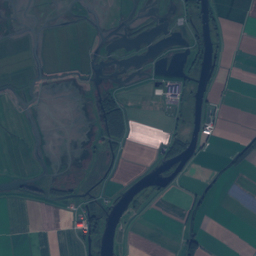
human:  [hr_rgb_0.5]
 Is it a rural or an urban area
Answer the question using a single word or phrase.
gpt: rural

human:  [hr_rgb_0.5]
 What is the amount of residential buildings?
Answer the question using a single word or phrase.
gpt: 24

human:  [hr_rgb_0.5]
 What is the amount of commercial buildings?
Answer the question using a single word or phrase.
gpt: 0

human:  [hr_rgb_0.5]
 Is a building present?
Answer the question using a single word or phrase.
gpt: yes

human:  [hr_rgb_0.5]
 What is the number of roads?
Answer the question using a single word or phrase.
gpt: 85

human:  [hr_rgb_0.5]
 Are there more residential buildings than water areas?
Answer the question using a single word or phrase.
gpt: no

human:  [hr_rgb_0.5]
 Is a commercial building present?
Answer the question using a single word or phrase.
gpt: no

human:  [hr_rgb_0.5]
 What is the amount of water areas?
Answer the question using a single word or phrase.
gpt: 54

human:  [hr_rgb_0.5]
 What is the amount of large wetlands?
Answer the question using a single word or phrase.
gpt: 19

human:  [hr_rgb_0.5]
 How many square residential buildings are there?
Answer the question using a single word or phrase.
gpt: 0

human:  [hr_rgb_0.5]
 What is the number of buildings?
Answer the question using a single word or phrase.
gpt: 25

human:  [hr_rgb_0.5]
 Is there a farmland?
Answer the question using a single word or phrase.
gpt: yes

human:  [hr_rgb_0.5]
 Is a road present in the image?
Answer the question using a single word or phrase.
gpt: yes

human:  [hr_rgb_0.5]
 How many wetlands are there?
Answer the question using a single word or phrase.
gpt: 24

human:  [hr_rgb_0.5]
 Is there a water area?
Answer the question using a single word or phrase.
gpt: yes

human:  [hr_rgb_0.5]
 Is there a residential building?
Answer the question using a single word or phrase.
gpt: yes

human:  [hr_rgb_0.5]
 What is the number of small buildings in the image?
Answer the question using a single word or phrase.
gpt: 21

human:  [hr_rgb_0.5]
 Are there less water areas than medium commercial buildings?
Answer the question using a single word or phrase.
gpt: no

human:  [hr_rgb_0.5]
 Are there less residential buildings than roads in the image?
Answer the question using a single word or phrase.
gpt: yes

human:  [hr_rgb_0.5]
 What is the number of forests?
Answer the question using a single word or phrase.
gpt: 35

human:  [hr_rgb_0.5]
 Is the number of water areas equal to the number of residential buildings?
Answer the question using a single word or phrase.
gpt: no

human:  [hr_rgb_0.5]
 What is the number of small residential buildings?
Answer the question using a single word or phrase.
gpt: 20

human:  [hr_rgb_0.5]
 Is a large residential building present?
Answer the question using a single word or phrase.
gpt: yes

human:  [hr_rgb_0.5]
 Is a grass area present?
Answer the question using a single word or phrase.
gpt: yes

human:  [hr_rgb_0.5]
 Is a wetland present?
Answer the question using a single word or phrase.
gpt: yes

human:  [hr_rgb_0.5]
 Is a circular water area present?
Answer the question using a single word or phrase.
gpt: no

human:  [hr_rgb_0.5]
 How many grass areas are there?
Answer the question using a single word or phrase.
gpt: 56

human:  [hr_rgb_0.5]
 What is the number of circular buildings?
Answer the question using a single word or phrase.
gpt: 0

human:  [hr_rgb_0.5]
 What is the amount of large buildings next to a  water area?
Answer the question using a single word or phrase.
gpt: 1

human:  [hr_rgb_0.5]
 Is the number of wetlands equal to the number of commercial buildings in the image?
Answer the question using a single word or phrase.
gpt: no

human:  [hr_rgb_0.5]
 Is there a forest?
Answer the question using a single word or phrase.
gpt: yes

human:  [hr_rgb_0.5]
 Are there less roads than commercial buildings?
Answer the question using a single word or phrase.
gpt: no

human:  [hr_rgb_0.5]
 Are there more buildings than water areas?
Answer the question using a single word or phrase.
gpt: no

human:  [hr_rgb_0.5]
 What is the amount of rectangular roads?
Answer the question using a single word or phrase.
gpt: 0

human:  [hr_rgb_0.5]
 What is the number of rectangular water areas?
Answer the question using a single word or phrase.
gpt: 5

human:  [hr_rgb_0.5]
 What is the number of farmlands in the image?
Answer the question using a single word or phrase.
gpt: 28

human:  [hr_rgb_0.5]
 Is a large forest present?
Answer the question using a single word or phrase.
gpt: yes

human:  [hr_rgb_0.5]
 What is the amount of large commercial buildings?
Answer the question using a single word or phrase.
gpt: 0

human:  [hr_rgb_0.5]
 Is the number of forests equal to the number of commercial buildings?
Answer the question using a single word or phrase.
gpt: no

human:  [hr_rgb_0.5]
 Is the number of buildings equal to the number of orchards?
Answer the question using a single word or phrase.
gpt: no

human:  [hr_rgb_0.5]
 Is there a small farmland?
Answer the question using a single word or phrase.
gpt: no

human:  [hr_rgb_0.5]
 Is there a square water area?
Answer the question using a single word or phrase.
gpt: no

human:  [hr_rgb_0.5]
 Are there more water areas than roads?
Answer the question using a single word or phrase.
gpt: no

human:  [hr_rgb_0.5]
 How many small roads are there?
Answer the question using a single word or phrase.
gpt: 85

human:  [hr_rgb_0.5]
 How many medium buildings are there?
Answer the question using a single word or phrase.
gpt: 3

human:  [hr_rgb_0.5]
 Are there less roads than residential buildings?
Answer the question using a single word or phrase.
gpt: no

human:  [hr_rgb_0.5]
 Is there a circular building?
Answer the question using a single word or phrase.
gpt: no

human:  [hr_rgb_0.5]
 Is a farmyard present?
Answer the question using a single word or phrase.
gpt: yes

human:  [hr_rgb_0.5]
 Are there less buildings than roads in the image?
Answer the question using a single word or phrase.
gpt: yes

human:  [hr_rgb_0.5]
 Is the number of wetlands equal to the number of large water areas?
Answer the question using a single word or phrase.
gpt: no

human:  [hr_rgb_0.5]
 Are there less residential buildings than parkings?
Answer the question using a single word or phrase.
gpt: no

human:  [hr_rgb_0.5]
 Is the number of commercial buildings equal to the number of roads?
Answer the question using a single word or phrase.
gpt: no

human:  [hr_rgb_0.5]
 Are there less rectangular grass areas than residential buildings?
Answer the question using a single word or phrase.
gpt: yes

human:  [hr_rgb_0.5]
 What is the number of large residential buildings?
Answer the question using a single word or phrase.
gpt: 1

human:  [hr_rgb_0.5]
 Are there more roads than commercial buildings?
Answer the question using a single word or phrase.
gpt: yes

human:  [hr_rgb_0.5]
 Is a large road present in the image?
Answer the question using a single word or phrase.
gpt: no

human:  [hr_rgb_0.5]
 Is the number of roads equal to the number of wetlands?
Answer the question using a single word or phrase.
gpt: no

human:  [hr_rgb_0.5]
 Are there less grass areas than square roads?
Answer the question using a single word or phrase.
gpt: no

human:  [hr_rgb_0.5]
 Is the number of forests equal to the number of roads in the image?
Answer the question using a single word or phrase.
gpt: no

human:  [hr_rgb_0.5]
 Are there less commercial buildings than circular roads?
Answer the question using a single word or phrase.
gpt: no

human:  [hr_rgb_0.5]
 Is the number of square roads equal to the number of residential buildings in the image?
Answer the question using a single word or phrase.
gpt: no

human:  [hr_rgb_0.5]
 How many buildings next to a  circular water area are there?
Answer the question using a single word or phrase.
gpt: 0

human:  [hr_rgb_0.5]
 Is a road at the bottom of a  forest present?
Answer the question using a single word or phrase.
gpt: yes

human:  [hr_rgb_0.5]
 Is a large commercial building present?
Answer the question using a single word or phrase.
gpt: no